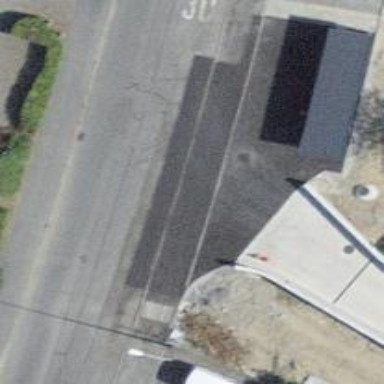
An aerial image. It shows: Unmarked road crossing.